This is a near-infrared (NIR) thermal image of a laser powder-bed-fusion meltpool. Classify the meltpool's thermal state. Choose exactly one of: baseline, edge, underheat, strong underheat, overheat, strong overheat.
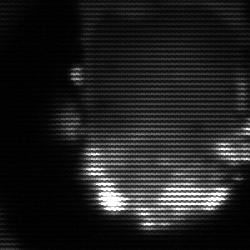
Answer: baseline